Aerial crown-view tile of a tropical tree (Barro Colorado Island, Panama), acquired 20250616:
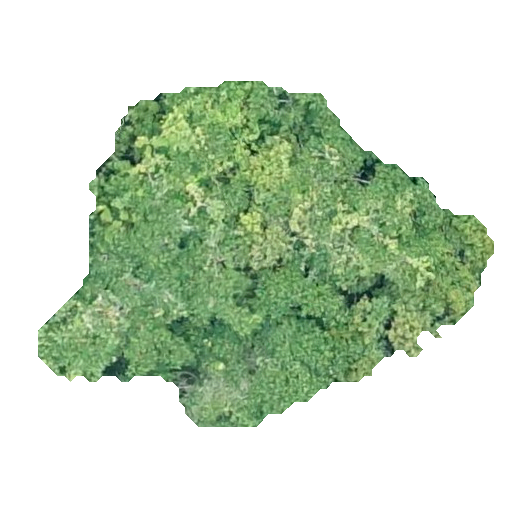
Species: Hura crepitans
GBIF accepted scientific name: Hura crepitans
Crown area: 147.266 m²